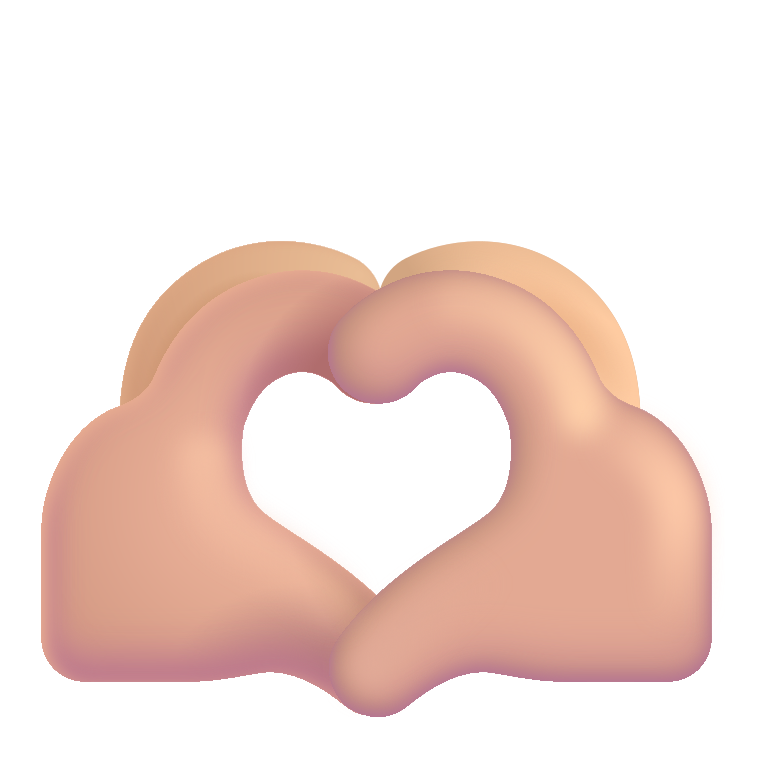
heart hands color  light